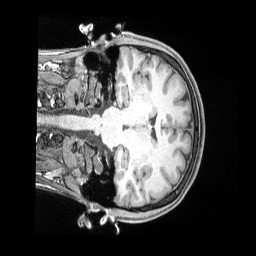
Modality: T1w
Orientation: coronal
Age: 34
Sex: female
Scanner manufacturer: siemens
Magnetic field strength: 3 T
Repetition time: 2 s
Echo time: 0.00211 s